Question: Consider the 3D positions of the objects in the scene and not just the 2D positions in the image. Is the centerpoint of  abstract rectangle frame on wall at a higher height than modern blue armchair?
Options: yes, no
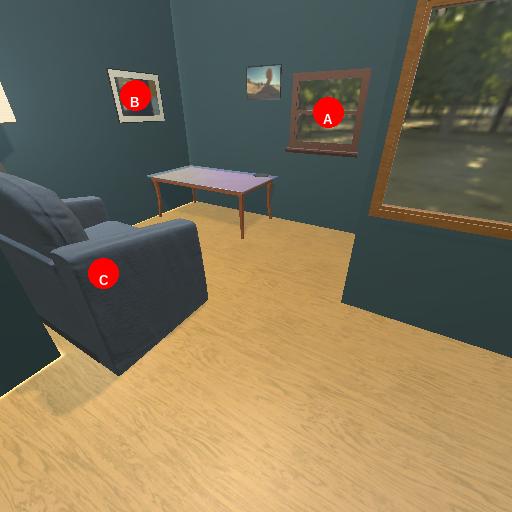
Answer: yes